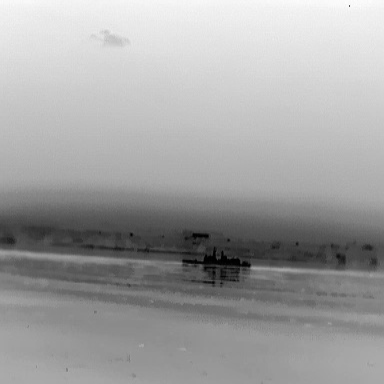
There is a warship in the infrared image.